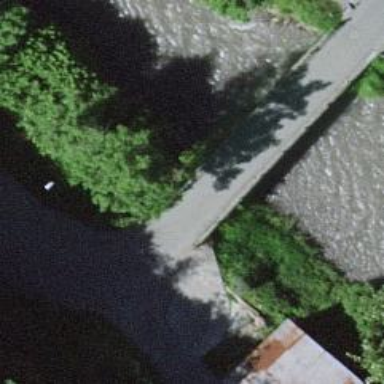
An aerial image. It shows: Service road with beam bridge.